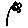
Label: flower